Question: My requirement is highlight first row form list when the activity load(initial listview should be highlighted.).
I have done like this
'''
@Override
public void onCreate(Bundle savedInstanceState) {
super.onCreate(savedInstanceState);
setContentView(R.layout.sales_routes);
ArrayList<Object> routeList = getWmRoute();
ArrayList<String> routhPath = new ArrayList<String>();
for(int i = 0; i<routeList.size();i++){
routhPath.add(((WMRoute) routeList.get(i)).getDescription());
}
this.setListAdapter(new ArrayAdapter<String>(this, R.layout.list_two_column, R.id.FROM_CELL, routhPath));
ListView list = getListView();
list.setSelected(true);
list.setSelection(0);
list.getItemAtPosition(0);
System.out.println(" ========= " + list.getItemAtPosition(0));
list.setFocusable(true);
list.requestFocus();
'''
This is not selected that particular row.
I have to select first row as well as select the radio button also.

Please help me.
please help me this.
Thanks in advance.
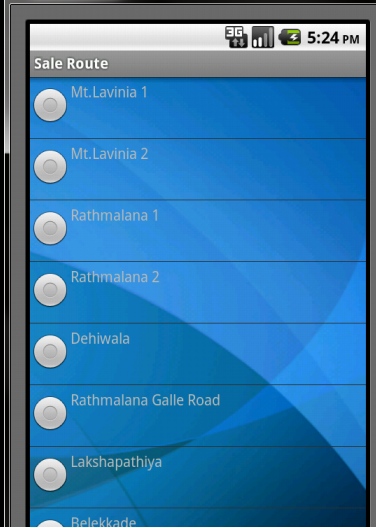
Answer: You can try
'''
requestFocus() method;
'''
'list.getChildAt(0).setSelection(true);' method may be 'getChildAtPosition(0)'.See what is available.I am confused